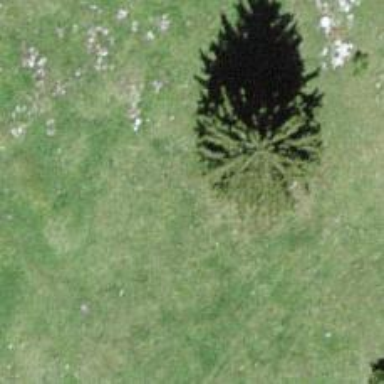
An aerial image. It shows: Needle-leaved tree in its natural environment.